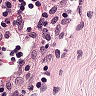
Metastatic tissue present: no